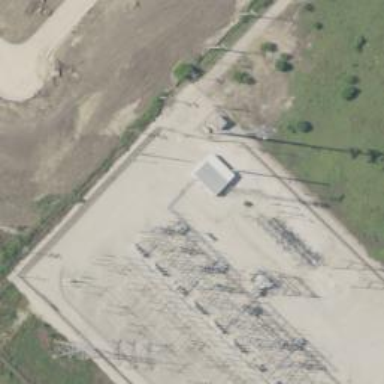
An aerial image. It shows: Switch for power supply.